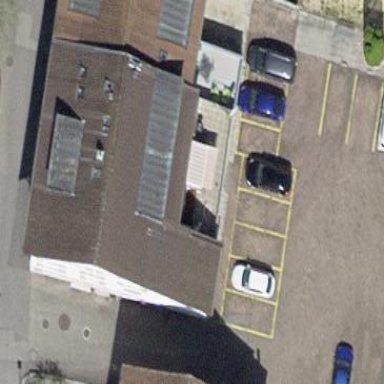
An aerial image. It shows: Gabled building.